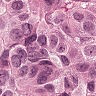
Metastatic tissue present: yes